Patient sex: F
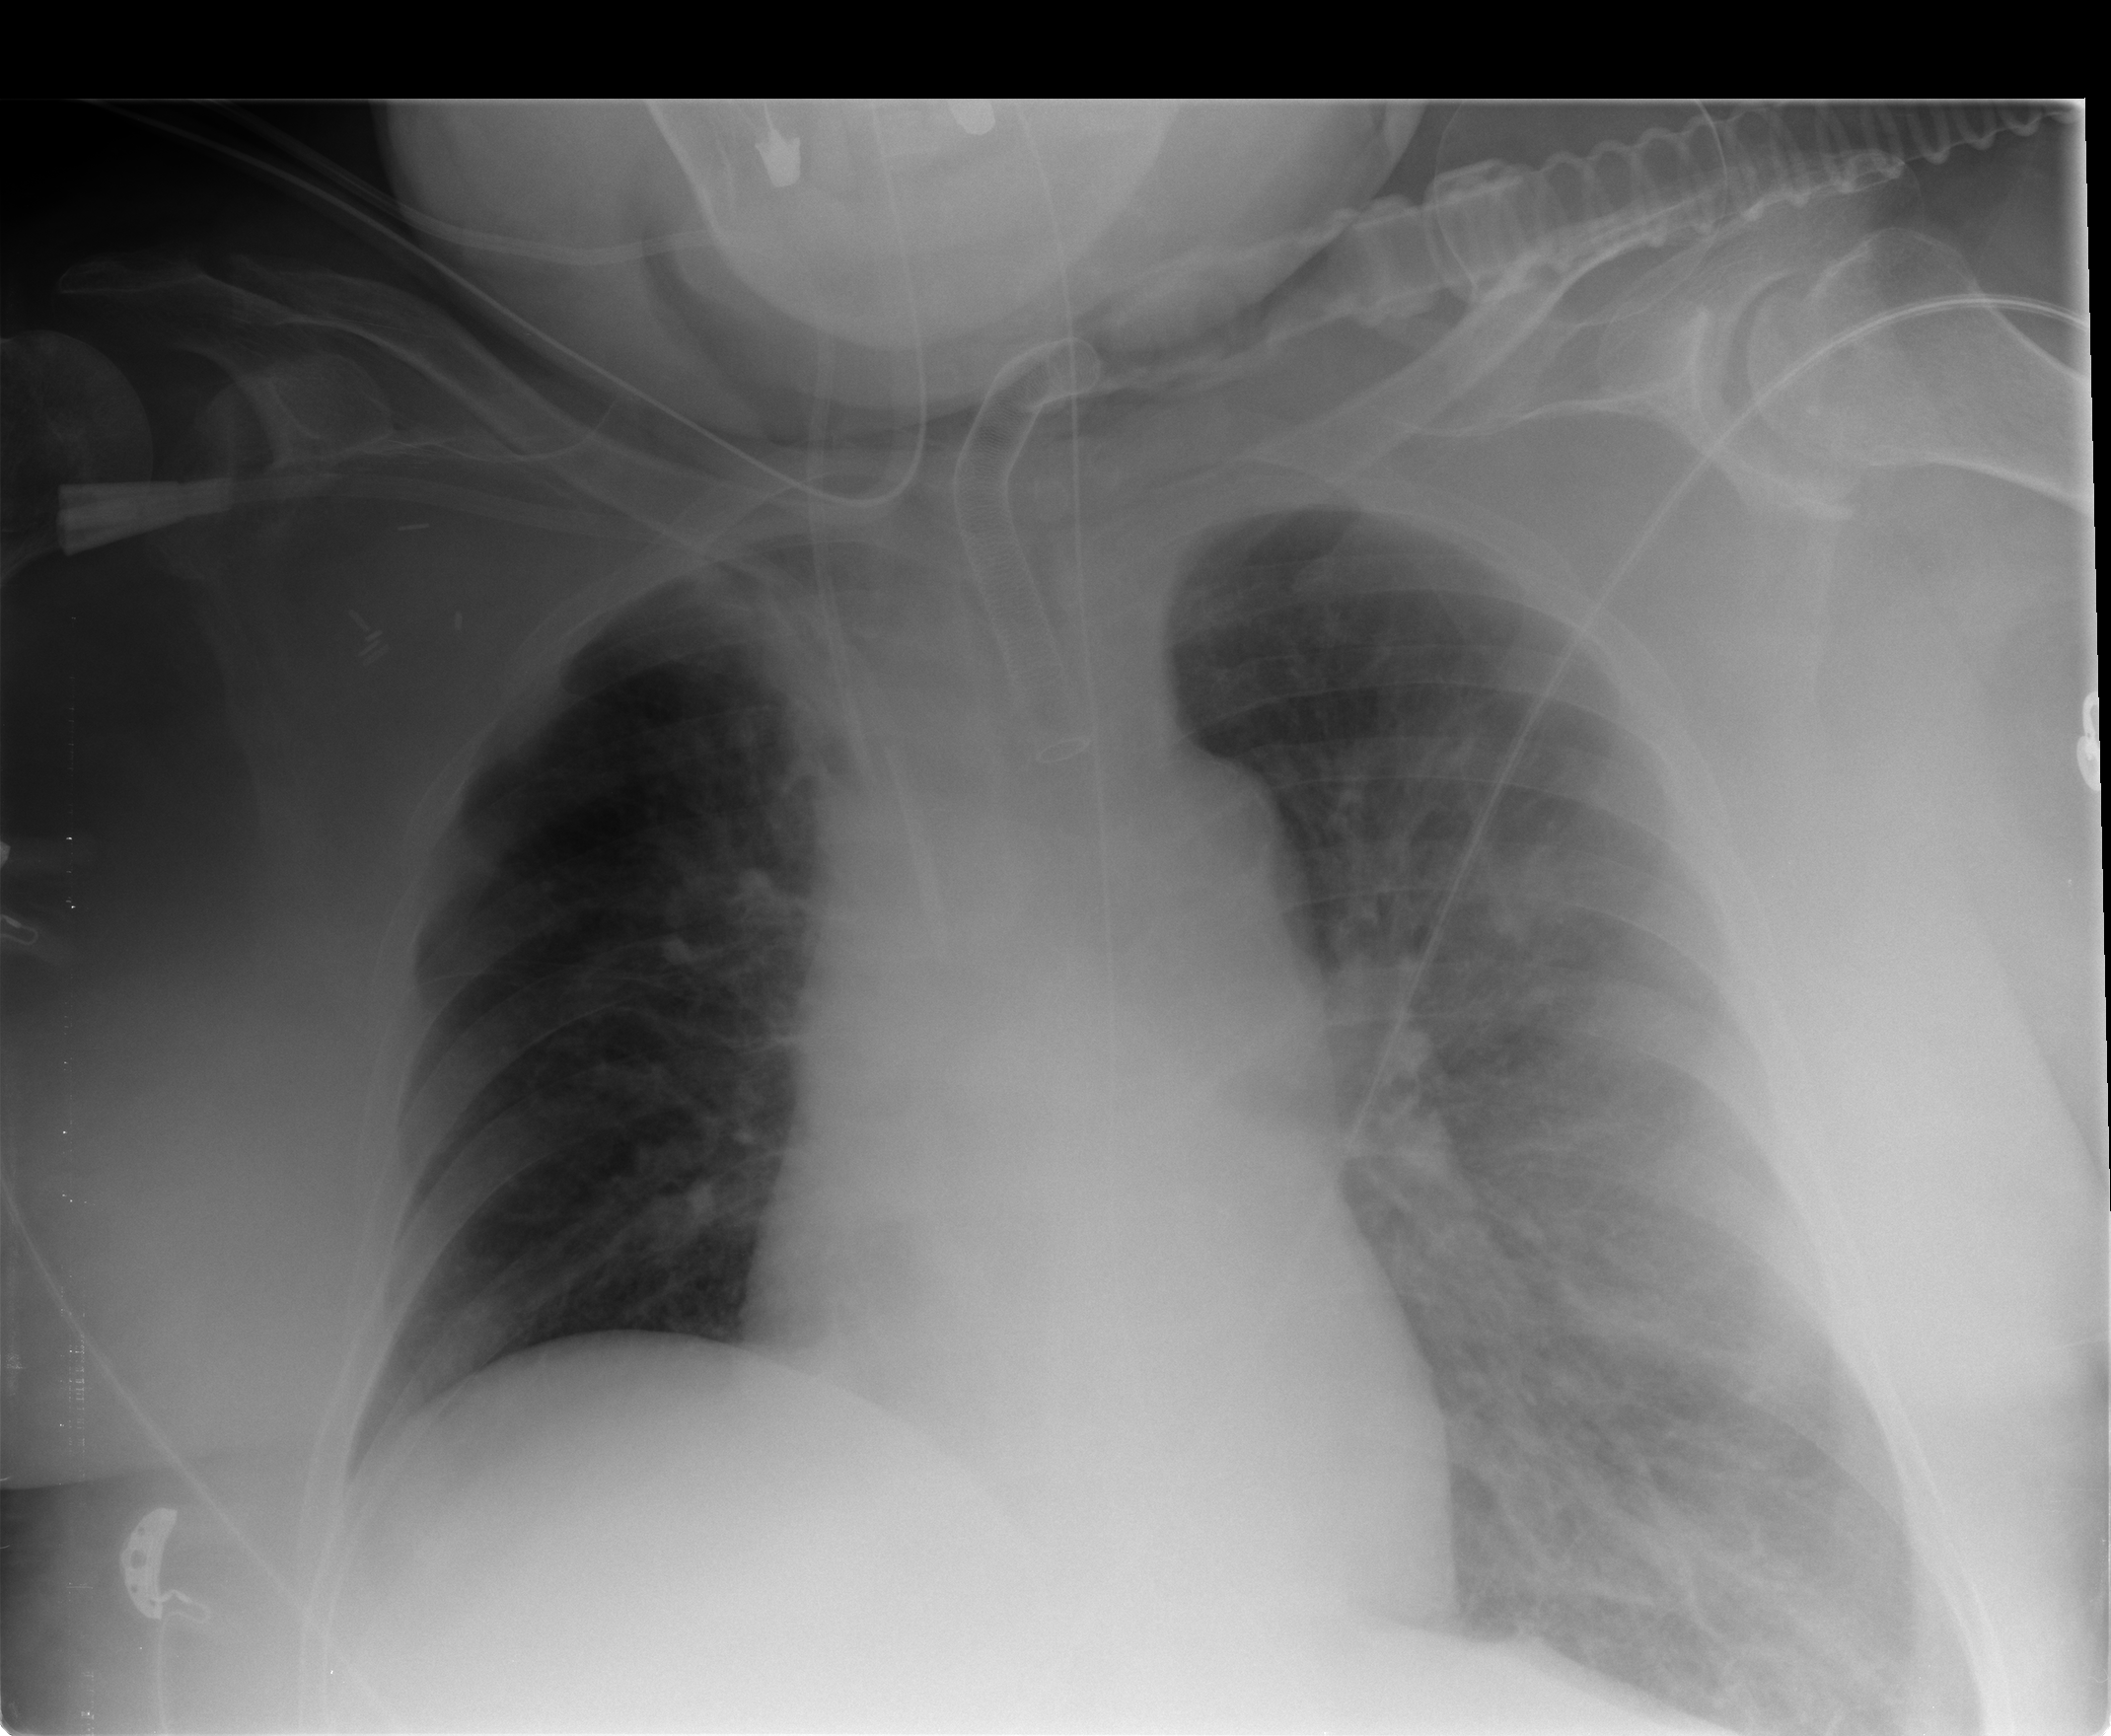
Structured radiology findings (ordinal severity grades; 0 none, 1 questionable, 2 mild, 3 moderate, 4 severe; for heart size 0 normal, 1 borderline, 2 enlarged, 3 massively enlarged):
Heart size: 0
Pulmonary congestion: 0
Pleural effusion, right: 0
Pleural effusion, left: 1
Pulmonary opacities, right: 0
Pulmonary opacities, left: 2
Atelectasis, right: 2
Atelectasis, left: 2